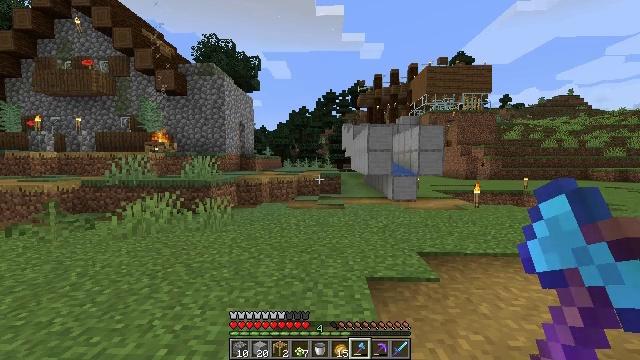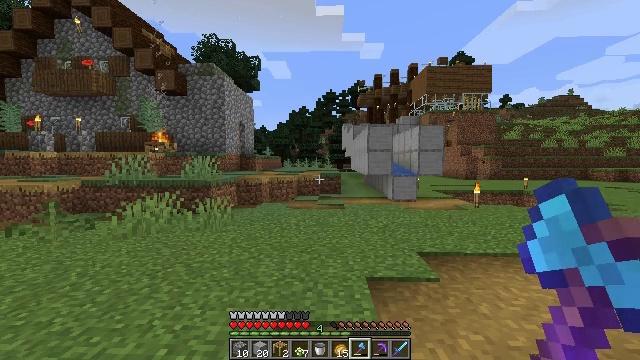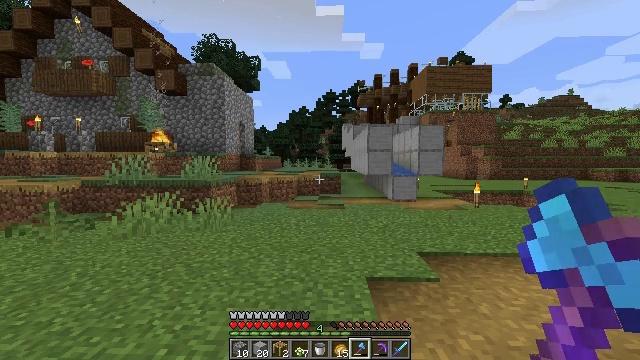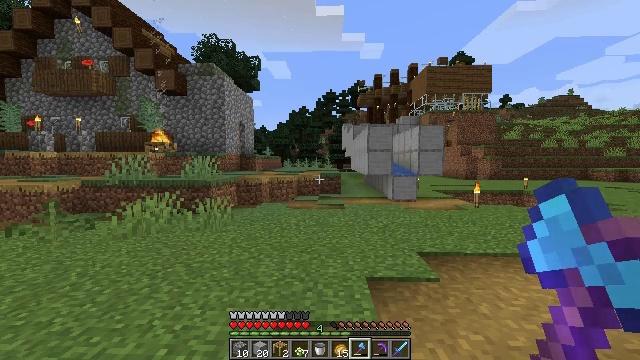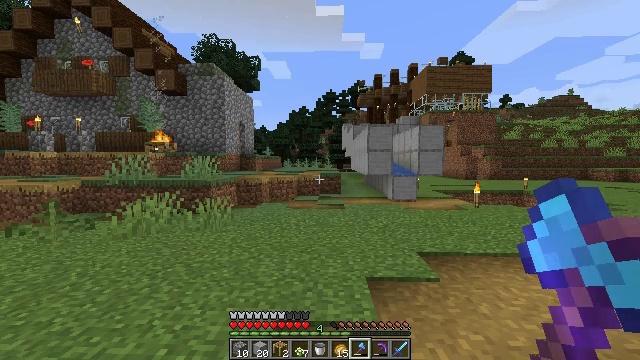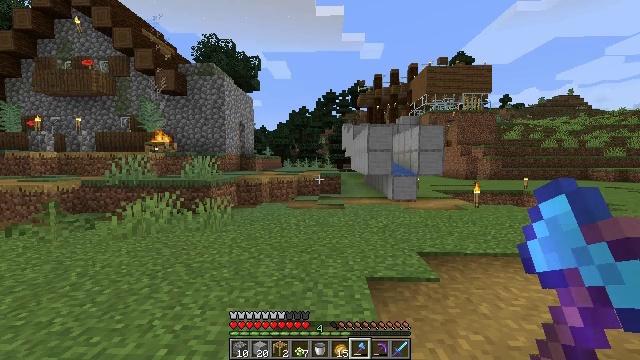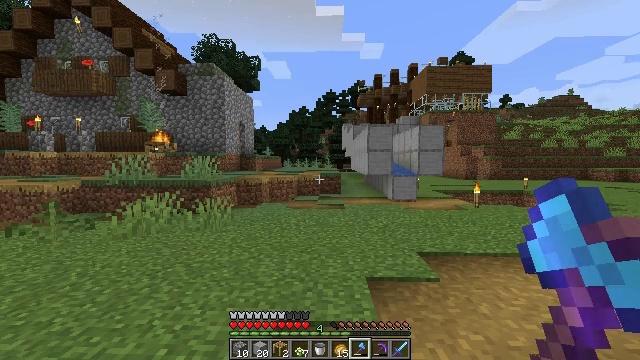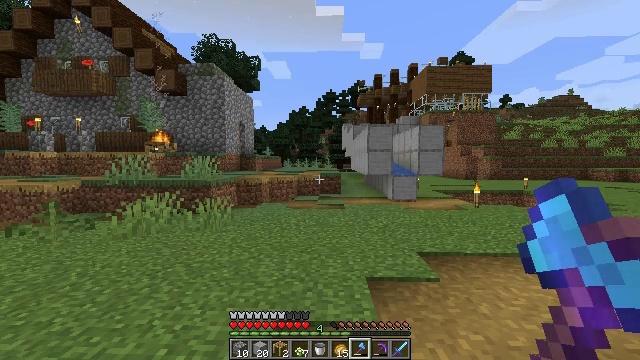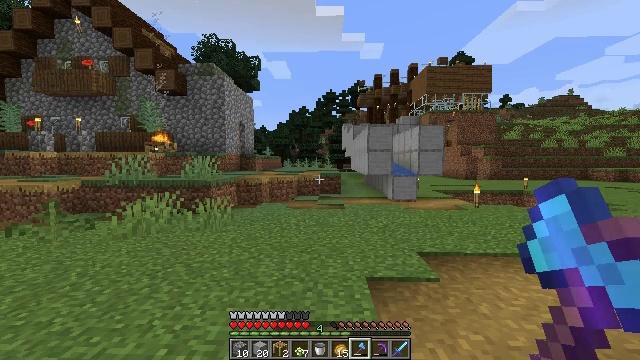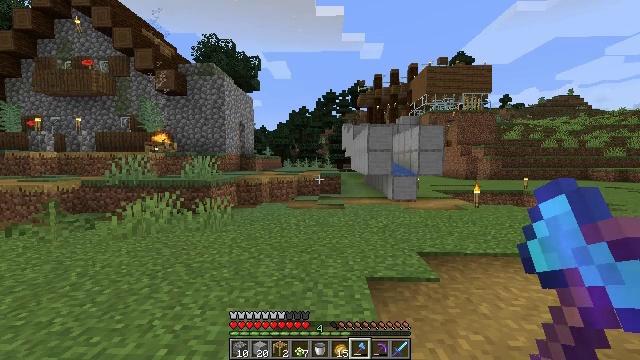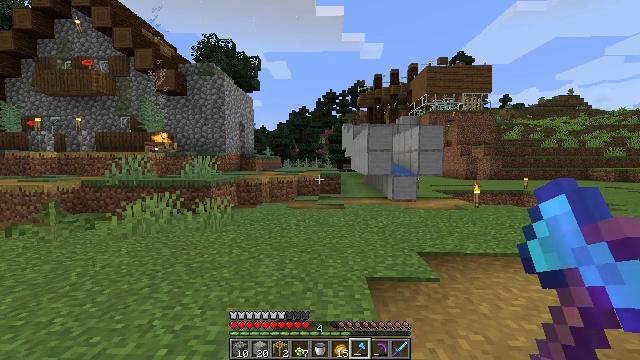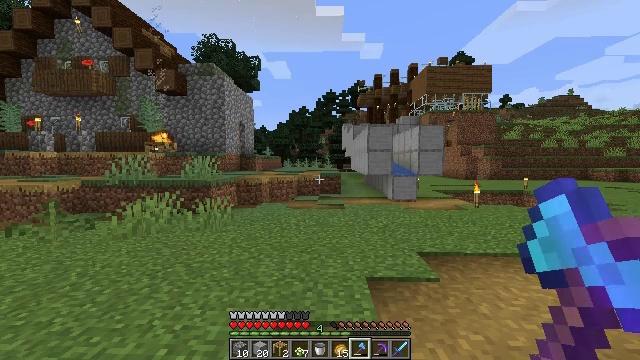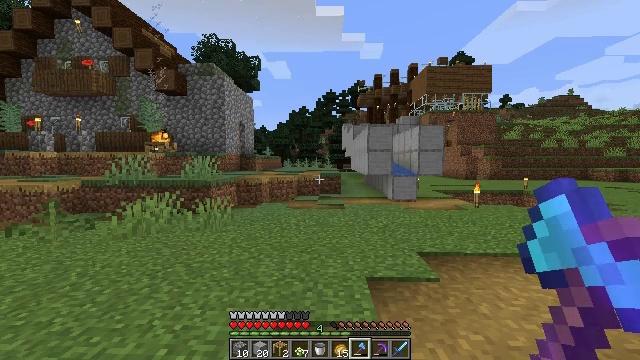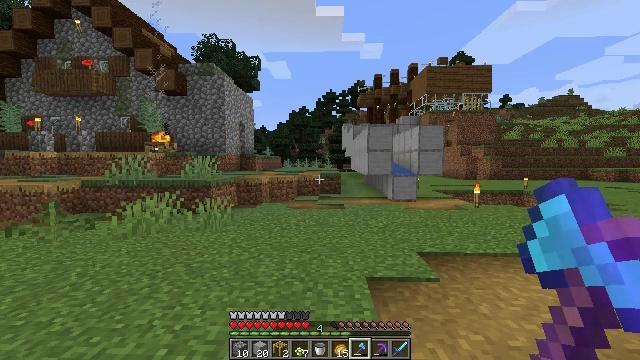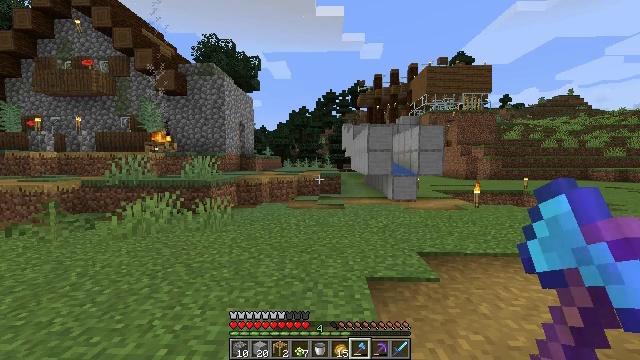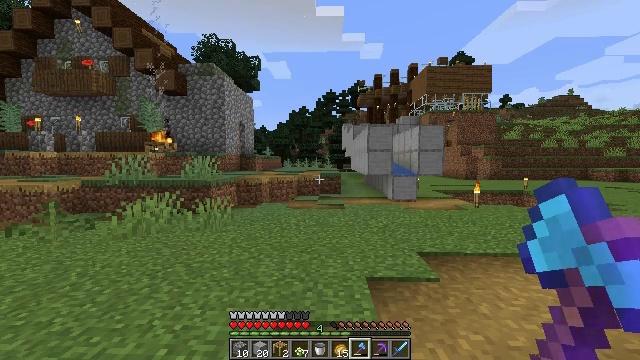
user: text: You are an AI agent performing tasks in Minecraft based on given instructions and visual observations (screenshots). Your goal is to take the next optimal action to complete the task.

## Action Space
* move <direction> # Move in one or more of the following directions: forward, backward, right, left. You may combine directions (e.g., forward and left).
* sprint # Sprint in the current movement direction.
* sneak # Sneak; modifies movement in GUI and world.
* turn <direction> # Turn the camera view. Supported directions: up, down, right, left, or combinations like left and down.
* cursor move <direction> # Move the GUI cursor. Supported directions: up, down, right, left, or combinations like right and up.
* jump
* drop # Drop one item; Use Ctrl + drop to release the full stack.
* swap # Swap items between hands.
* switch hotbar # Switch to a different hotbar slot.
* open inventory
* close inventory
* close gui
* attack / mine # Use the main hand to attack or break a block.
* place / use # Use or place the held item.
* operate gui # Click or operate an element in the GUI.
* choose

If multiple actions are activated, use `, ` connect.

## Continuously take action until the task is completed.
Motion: motion action
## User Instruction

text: Clear away tall grass.
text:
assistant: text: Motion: no_op
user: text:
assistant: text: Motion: no_op
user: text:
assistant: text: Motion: no_op
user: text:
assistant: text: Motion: no_op
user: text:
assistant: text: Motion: no_op
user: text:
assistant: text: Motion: no_op
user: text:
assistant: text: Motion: no_op
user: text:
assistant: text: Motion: no_op
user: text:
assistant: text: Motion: no_op
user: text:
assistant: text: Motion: no_op
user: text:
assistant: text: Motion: no_op
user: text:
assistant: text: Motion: no_op
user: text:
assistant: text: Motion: no_op
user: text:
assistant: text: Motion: no_op
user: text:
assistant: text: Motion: no_op
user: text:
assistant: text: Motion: no_op
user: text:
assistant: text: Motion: no_op
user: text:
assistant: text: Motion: no_op
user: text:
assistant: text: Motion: no_op
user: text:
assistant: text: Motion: no_op
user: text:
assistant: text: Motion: no_op
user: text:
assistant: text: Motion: no_op
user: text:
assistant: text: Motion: no_op
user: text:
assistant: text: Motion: no_op
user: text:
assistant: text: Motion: no_op
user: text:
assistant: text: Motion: no_op
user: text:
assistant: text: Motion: no_op
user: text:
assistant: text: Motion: no_op
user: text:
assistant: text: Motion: no_op
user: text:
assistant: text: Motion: no_op